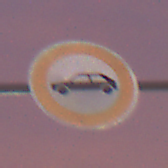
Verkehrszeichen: VerbotPersonenkraftwagen
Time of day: SunriseSunset
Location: Outdoor (Urban)
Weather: PartlyCloudy
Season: NotSpecified
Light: Artificial